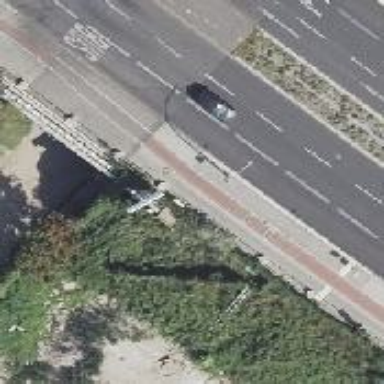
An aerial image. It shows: Bridge with asphalt cycleway track separated by kerb on the left.